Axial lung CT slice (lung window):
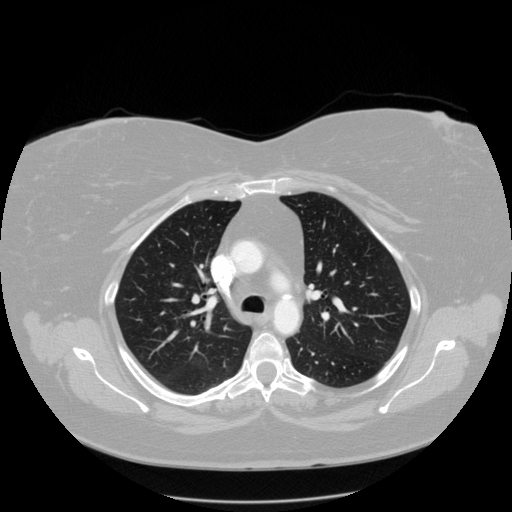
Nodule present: no